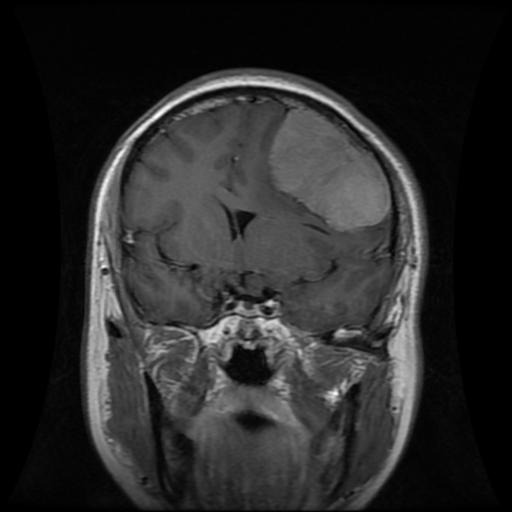
Label: meningioma